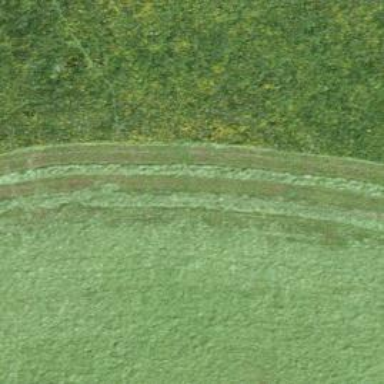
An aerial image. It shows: Grassy path.